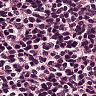
Metastatic tissue present: no